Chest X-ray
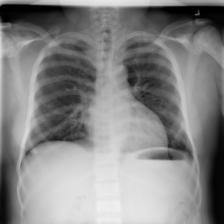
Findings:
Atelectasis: negative
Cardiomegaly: negative
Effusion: negative
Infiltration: negative
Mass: negative
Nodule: negative
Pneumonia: negative
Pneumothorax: negative
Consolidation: negative
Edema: negative
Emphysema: negative
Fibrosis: negative
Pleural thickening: negative
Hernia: negative